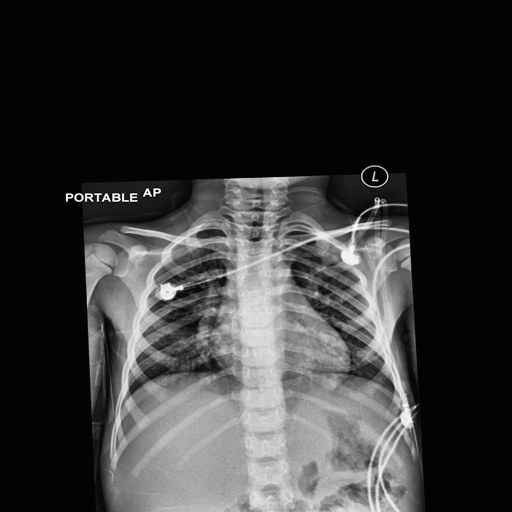
Finding: NORMAL